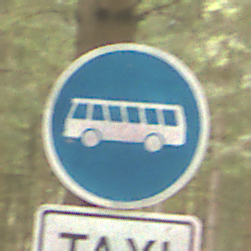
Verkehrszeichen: Busssonderstreifen
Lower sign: BesondereFahrzeugeUndTransportgueter1
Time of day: MorningAfternoon
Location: Outdoor (Nature)
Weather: Overcast
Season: Winter
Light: Natural